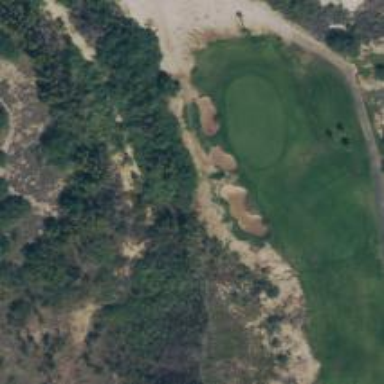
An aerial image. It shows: Golf hole.